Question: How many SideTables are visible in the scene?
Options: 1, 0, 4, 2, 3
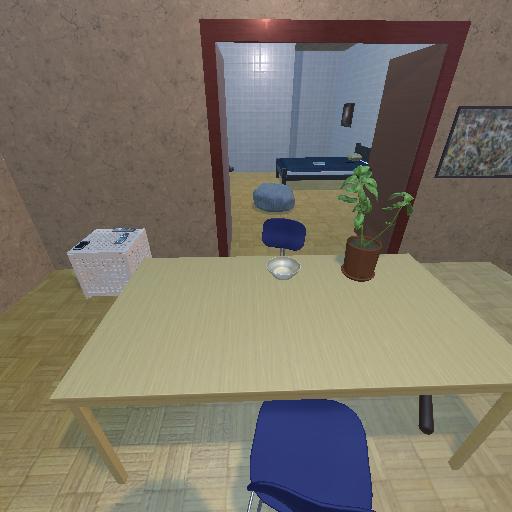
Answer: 1